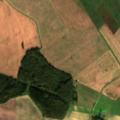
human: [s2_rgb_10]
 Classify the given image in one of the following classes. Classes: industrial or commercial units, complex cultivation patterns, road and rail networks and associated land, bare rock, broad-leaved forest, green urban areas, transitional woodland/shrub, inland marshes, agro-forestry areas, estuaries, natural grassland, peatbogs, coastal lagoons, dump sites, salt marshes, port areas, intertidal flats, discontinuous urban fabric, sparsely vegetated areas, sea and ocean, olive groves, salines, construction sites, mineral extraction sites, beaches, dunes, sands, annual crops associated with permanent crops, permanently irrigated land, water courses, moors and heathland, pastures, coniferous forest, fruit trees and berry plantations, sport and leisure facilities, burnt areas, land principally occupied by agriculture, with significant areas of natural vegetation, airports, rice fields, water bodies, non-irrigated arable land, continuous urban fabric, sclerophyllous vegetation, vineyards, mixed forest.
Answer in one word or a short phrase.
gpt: non-irrigated arable land, pastures, mixed forest